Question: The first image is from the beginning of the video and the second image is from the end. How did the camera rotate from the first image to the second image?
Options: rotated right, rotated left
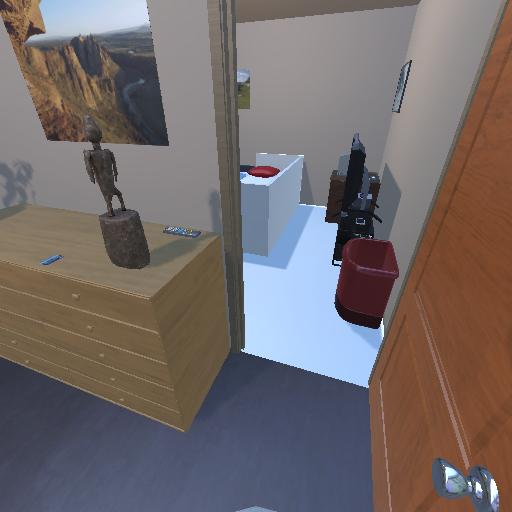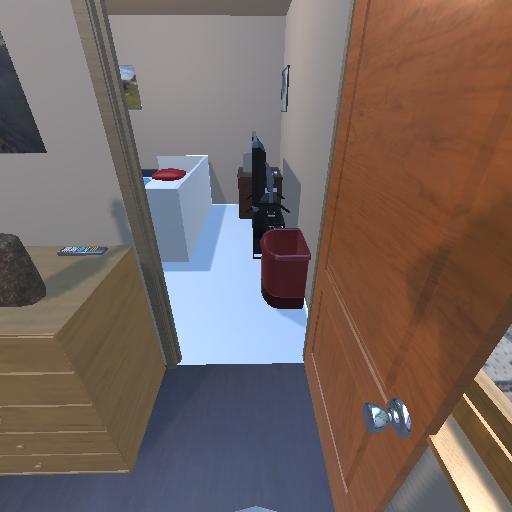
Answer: rotated right